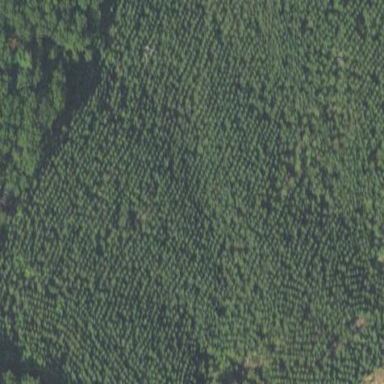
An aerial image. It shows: Evergreen forest with needle-leaved trees.